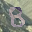
Label: 8